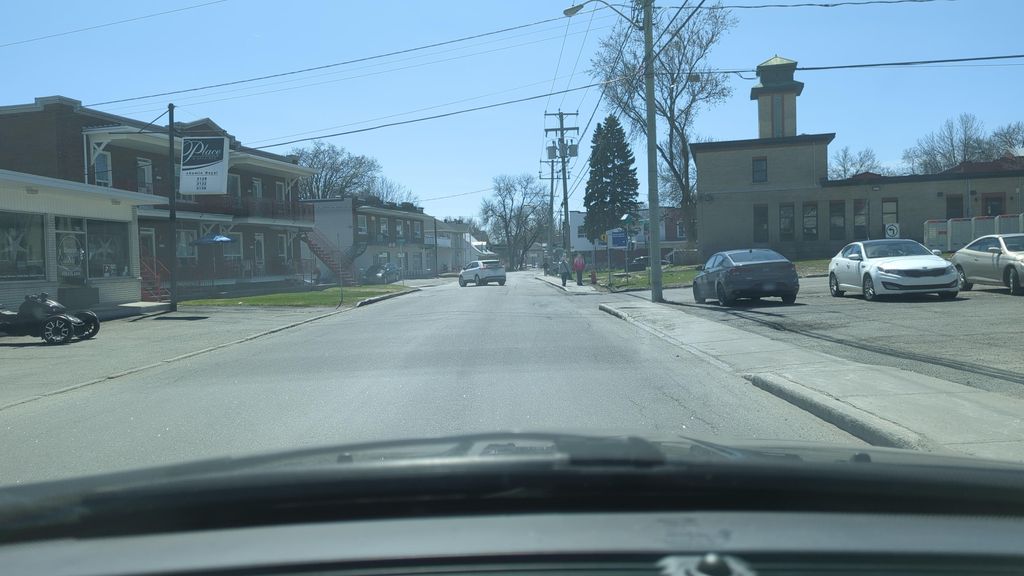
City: quebec_city